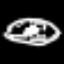
Label: donut